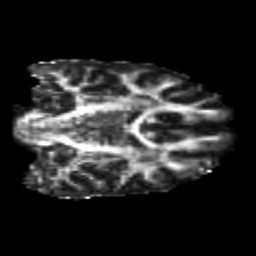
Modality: FA
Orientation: coronal
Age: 24
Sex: female
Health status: healthy
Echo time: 0.074 s